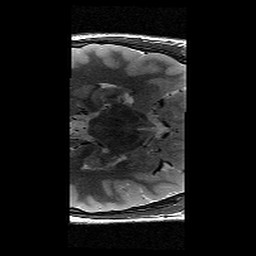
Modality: T2w
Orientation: axial
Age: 13
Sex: male
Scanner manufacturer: siemens
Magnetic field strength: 3 T
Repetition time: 9.23 s
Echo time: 0.067 s